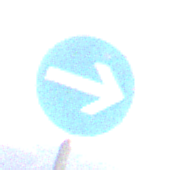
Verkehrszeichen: VorgeschriebeneFahrtrichtungHierRechts
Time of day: MorningAfternoon
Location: Outdoor (Nature)
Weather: PartlyCloudy
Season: NotSpecified
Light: Natural